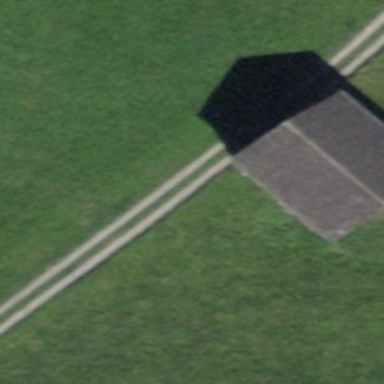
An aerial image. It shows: Rural barn.